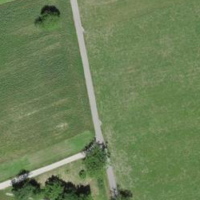
EUNIS habitat code: 52
Species observed at this site:
Tenthredo vespa